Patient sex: F
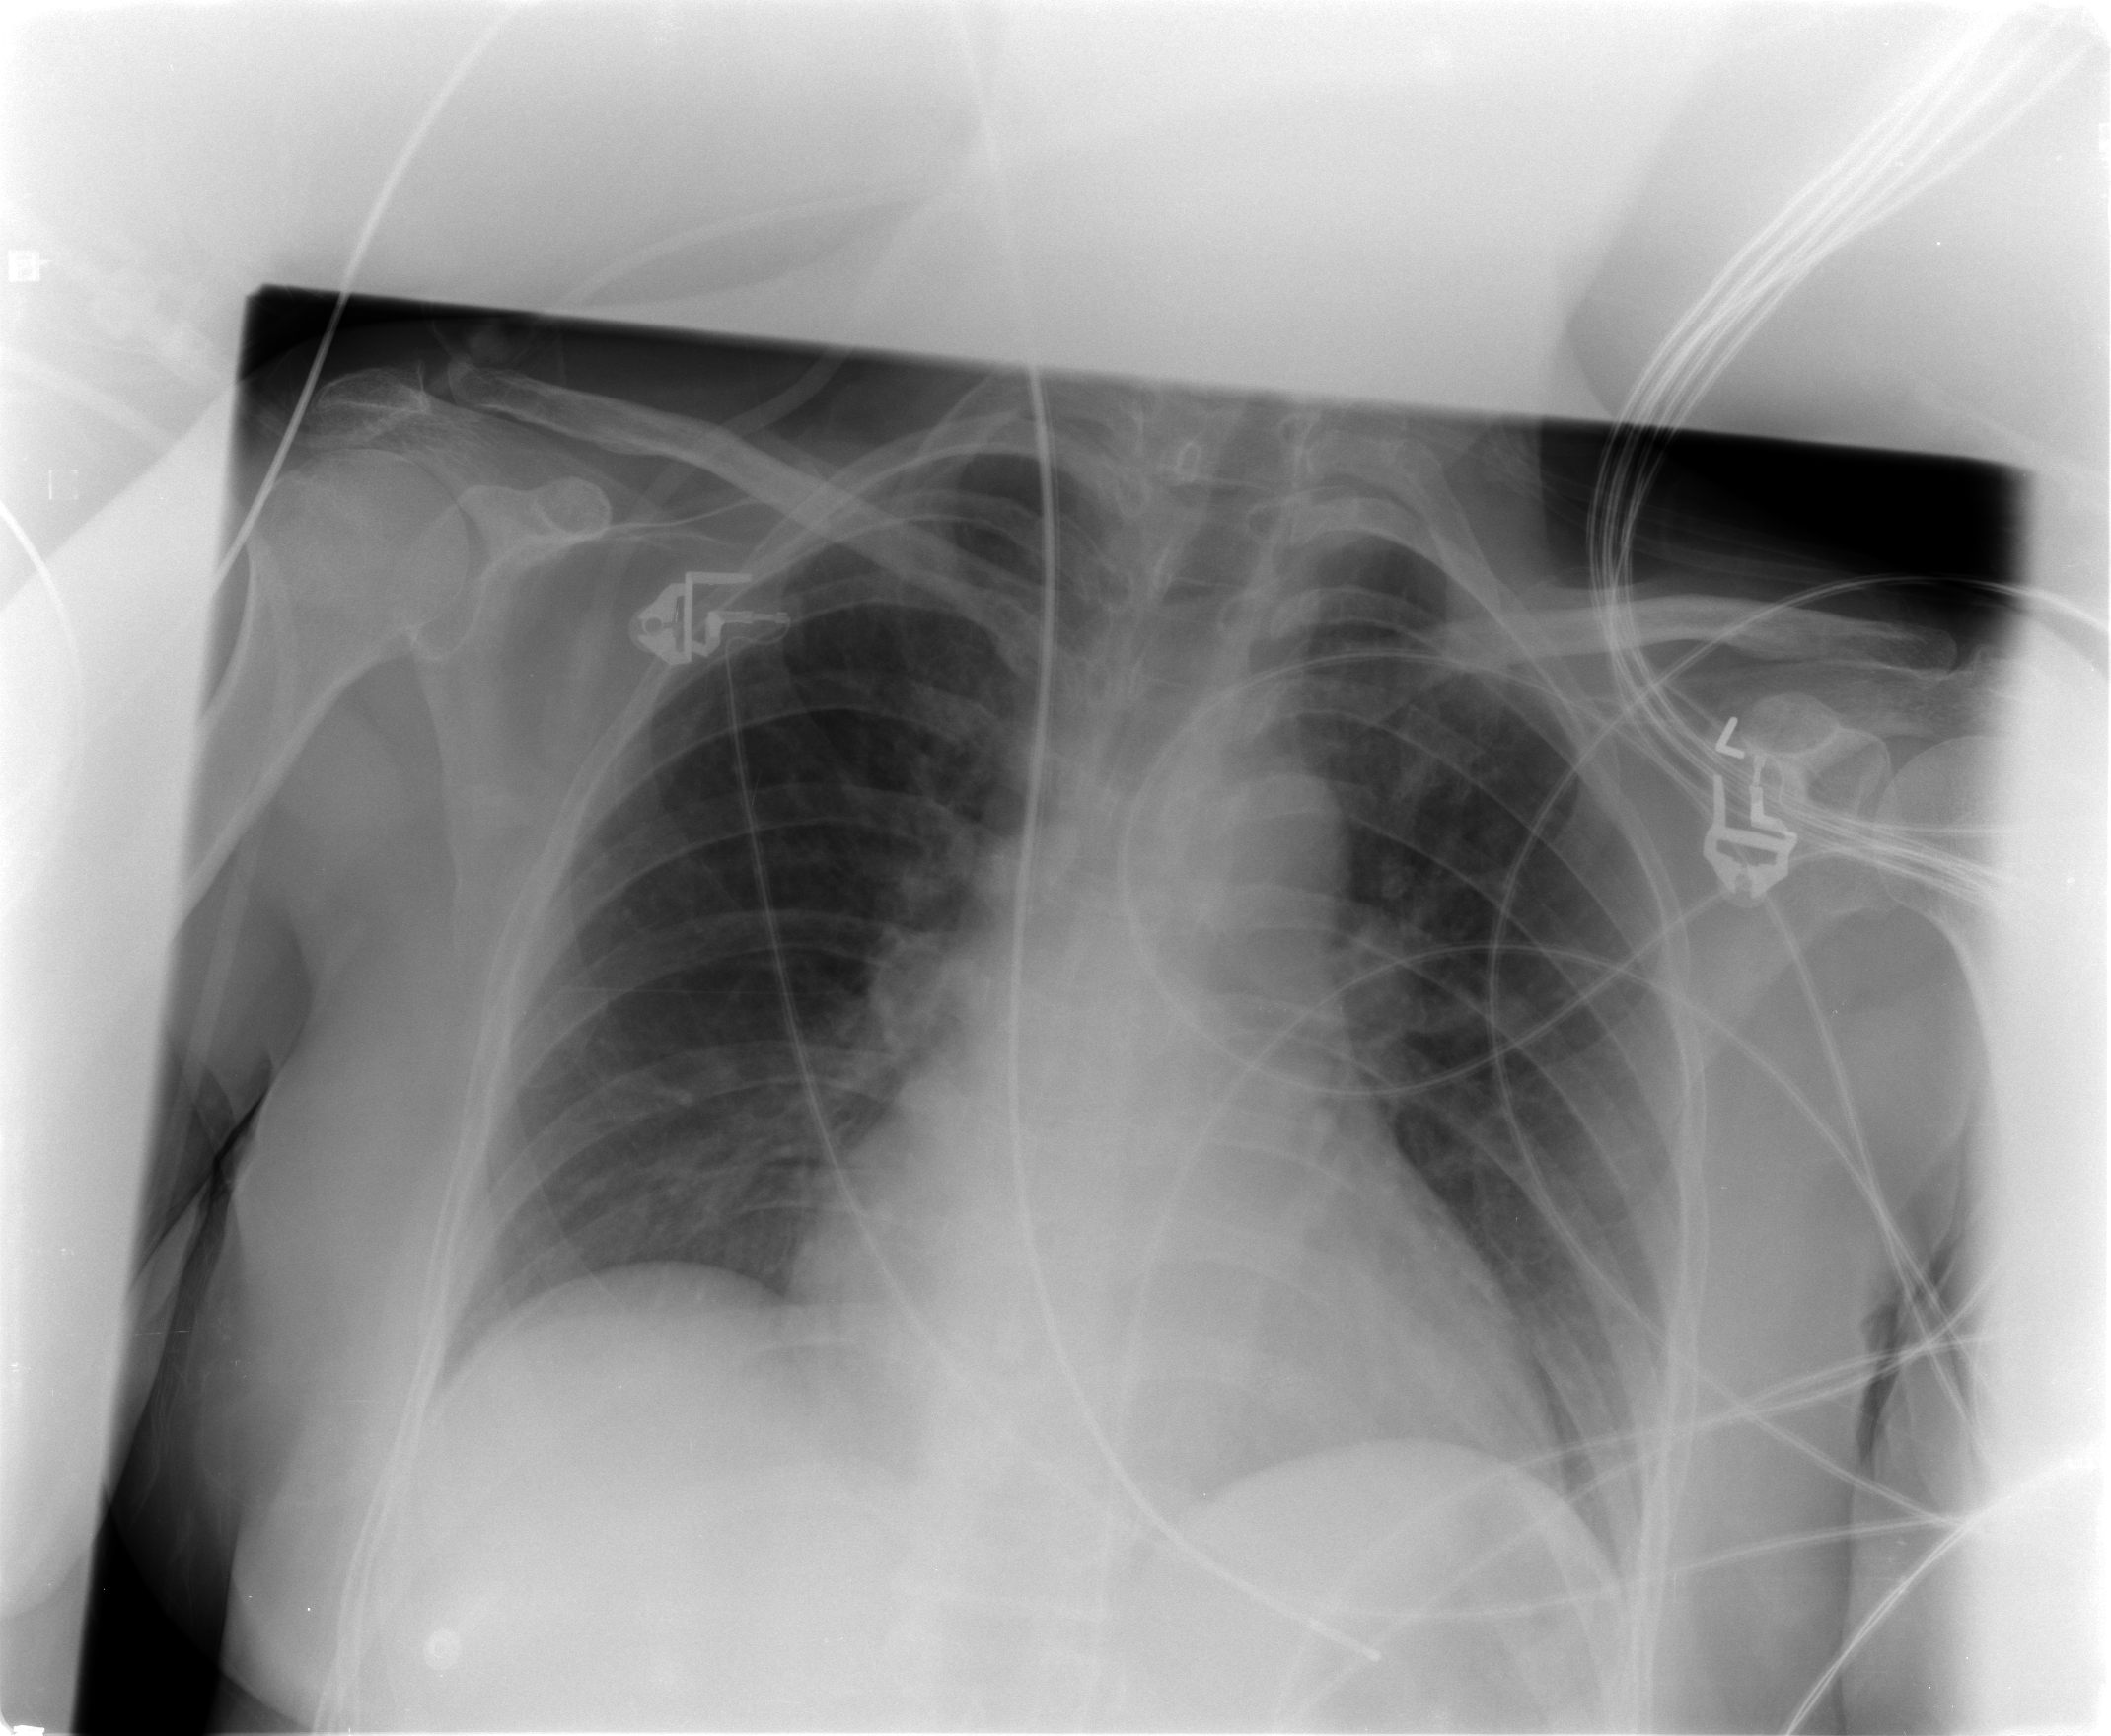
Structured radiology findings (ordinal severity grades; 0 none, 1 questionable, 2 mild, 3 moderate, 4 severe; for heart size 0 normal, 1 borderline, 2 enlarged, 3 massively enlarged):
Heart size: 1
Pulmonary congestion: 2
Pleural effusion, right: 0
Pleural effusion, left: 0
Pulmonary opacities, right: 0
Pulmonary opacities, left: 0
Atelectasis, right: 0
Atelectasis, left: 0